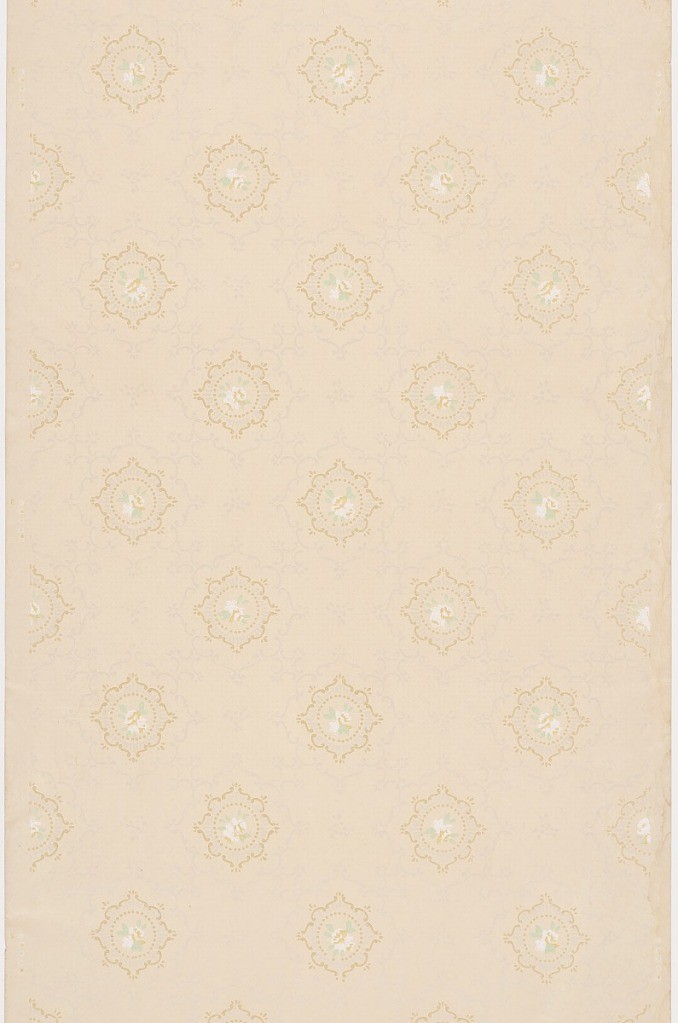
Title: Ceiling paper
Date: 1905–1915
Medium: Machine-printed paper, liquid mica
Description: Alternating rows of scalloped medallions contain rose blossoms within circular dotted border. Pattern is printed in white, green and metallic gold on tan ground.